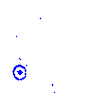
Particle: pion